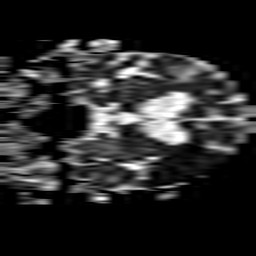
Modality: ADC
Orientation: coronal
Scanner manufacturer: philips
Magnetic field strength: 1.5 T
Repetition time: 3.406 s
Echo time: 0.06922 s